Question: Suppose I have HTML table and I want to remove one cell from HTML table something like this:

I have changed cell border color to white since the border color of whole table is black so it is showing grey color. Problem is I can't remove table border so I have used
So how can I change it in such a way that border color remains black and cell is not appeared in table?
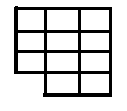
Answer: You can hide the cell by setting the 'visibility' to 'hidden'.
<URL>
'''
td {
visibility: hidden;
}
'''